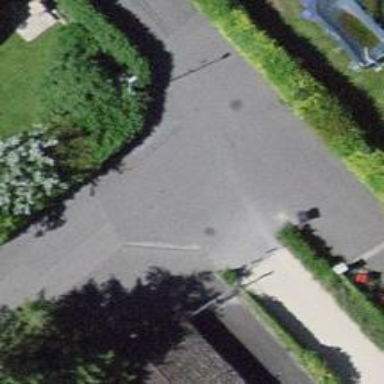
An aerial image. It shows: Bollard.